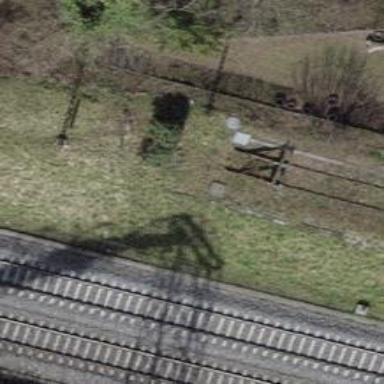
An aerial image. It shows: Railway buffer stop.